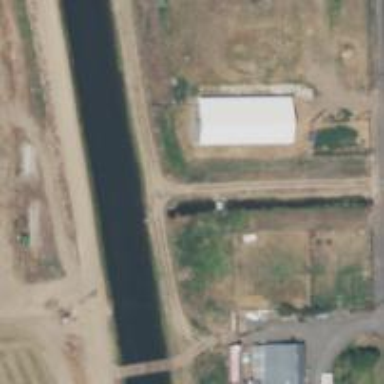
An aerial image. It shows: Culvert tunnel crossing over canal.